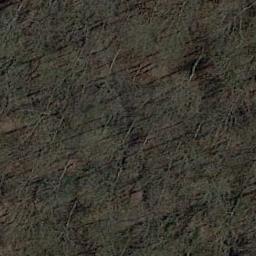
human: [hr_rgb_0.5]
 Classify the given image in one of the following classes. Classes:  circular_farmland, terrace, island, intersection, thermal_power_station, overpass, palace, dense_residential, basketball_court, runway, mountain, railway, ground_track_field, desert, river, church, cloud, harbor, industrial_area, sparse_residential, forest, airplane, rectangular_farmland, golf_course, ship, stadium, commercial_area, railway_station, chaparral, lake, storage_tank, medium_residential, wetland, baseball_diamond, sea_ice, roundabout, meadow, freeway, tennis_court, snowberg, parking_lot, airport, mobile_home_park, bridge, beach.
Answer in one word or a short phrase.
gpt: forest